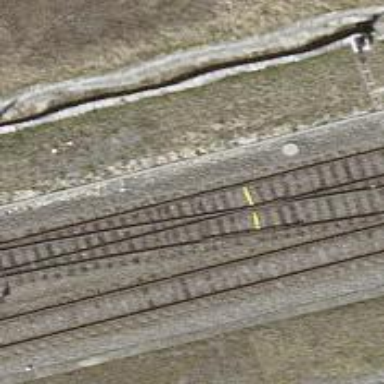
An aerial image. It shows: Railway track with single rail.